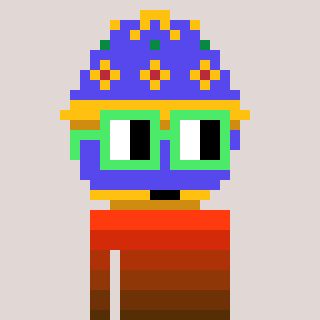
a pixel art character with square light green glasses, a faberge-shaped head and a bege-colored body on a warm background